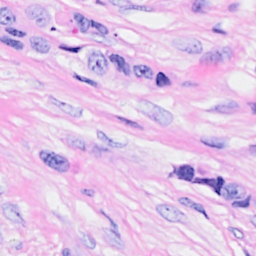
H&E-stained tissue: Breast